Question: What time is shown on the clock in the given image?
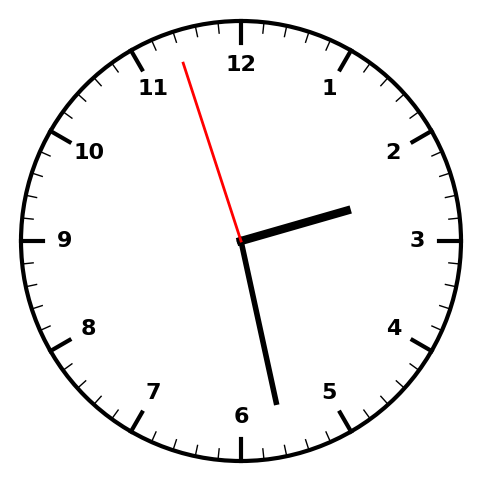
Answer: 02:27:57